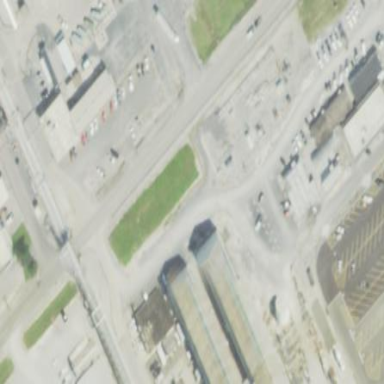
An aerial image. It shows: Industrial substation surrounded by fence.